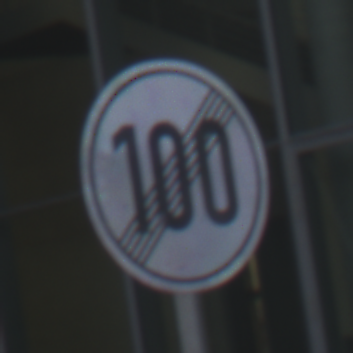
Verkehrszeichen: EndeGeschwindigkeit100
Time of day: SunriseSunset
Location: Outdoor (Urban)
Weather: PartlyCloudy
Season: NotSpecified
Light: Natural